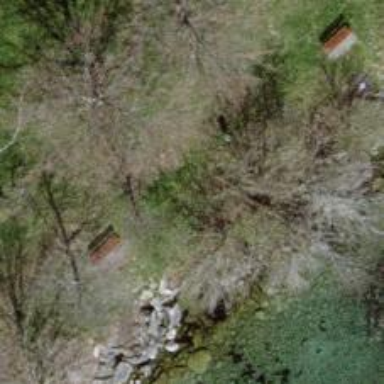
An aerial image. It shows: Bench.